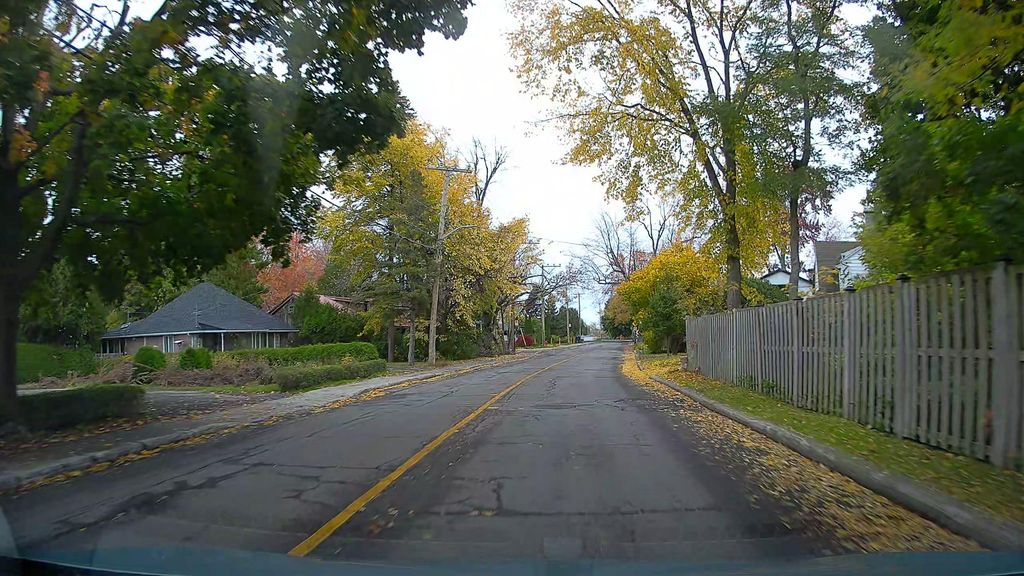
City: montreal